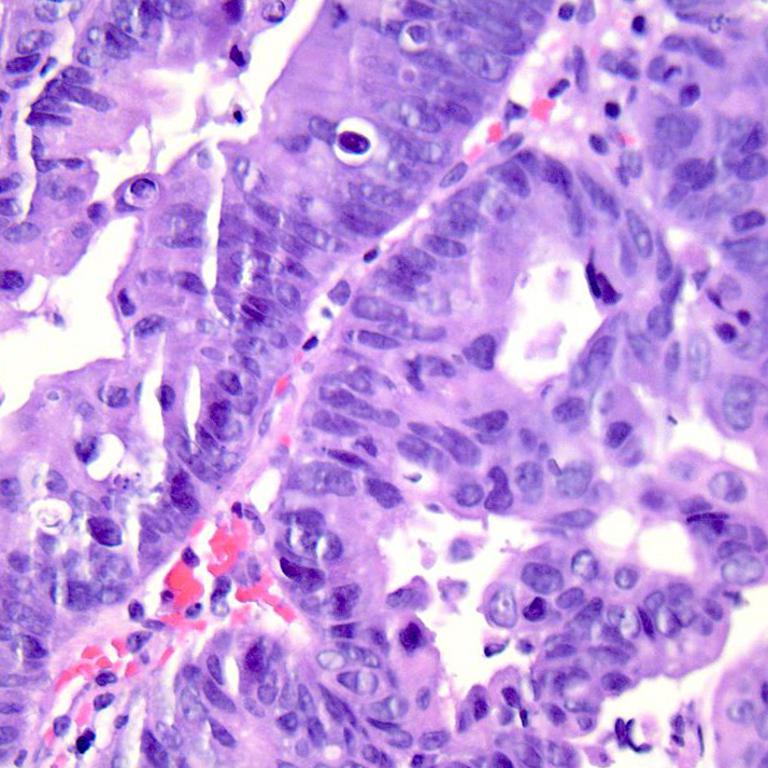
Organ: colon
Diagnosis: adenocarcinomas